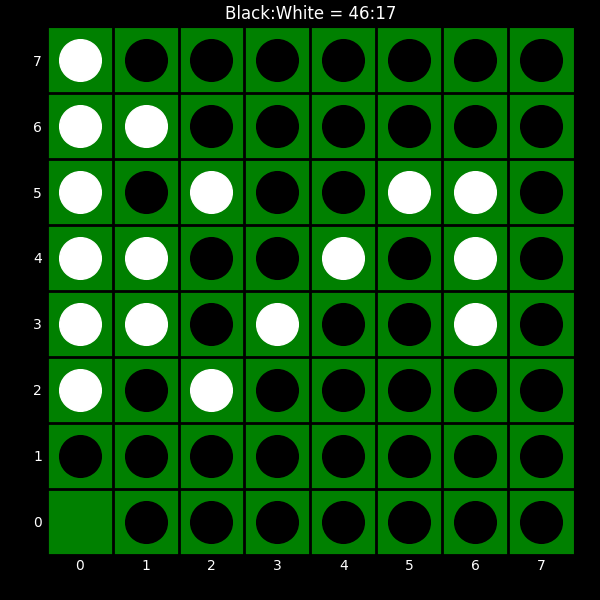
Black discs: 46
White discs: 17